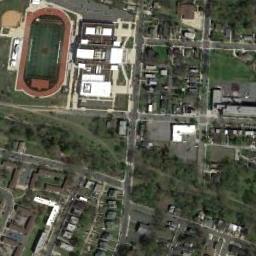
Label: ground_track_field